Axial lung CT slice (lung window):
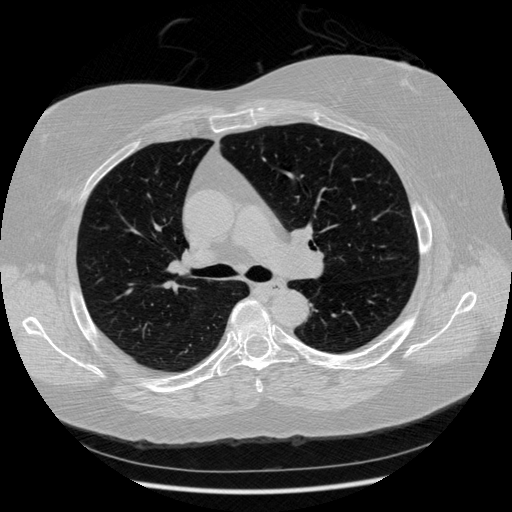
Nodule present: no